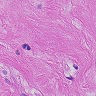
Metastatic tissue present: yes